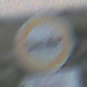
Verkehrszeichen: VerbotGespannfuhrwerke
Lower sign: ZeitangabenMitBeschraenkungAufWochentage3
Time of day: SunriseSunset
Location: Outdoor (Nature)
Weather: PartlyCloudy
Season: NotSpecified
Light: Natural